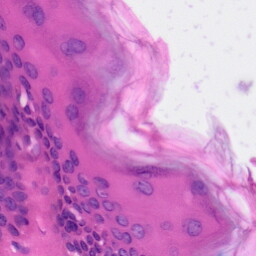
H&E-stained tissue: Skin